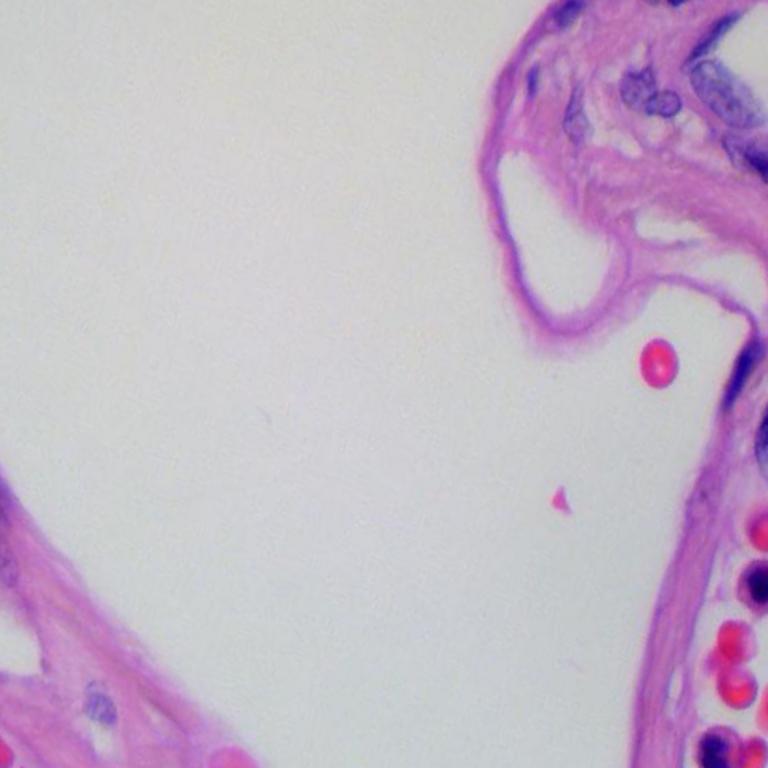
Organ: lung
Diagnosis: benign